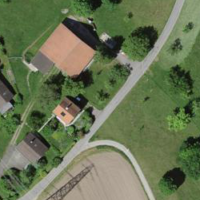
EUNIS habitat code: 55
Species observed at this site:
Spiraea chamaedryfolia